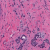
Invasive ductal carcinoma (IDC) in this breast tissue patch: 0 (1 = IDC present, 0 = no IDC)